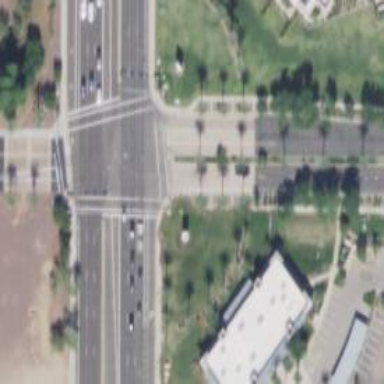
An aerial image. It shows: Solid stop line on the road.